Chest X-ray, AP view. Patient: 41 years old, sex M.
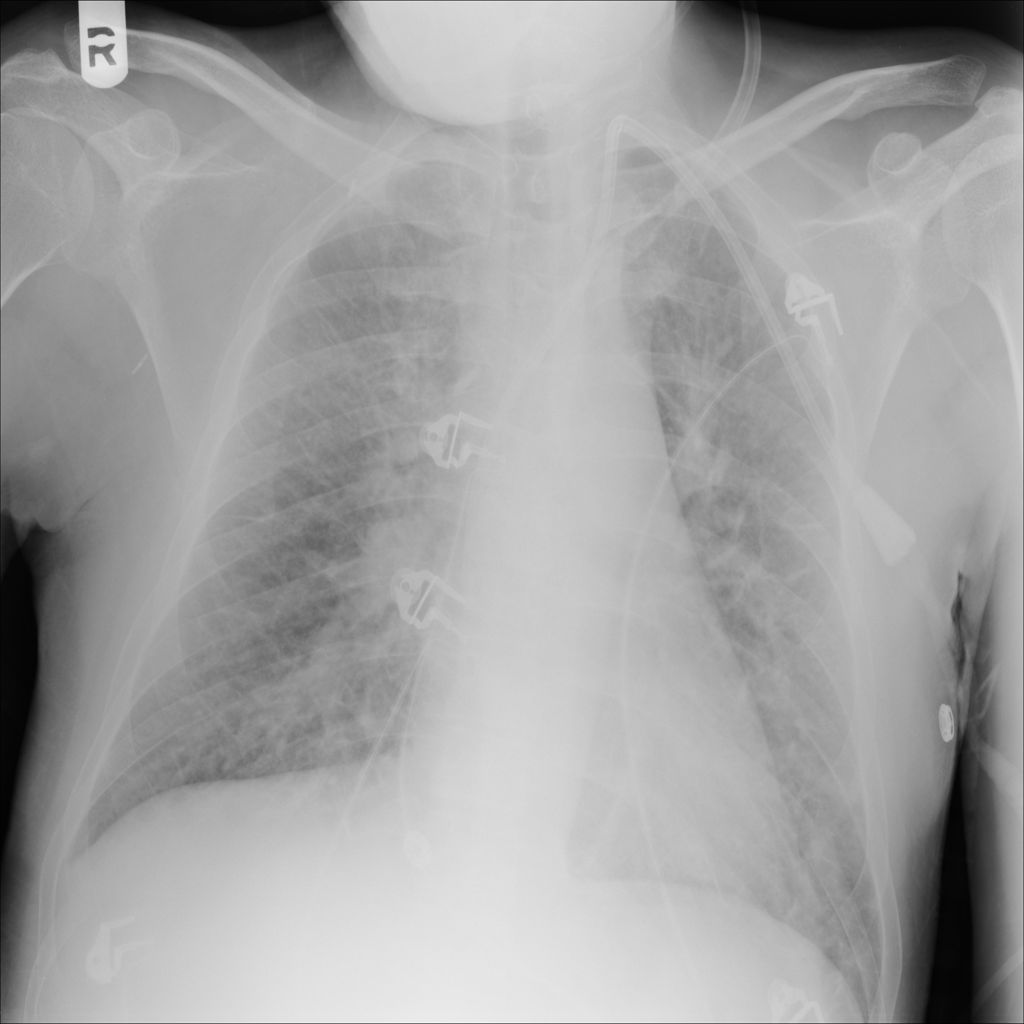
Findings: No Finding